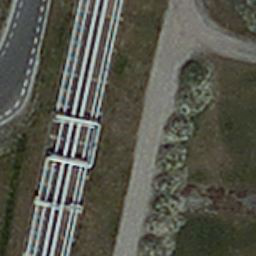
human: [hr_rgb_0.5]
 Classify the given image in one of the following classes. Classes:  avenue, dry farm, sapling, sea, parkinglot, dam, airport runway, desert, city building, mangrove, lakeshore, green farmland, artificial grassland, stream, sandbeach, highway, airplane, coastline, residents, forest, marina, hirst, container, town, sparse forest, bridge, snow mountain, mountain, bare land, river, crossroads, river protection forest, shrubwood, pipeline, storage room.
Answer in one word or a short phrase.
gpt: pipeline